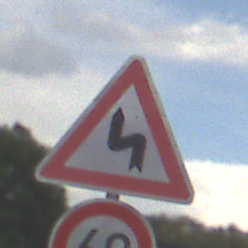
Verkehrszeichen: DoppelkurveZunaechstLinks
Zusatzzeichen unten: Geschwindigkeit60
Umgebung: Outdoor, RoadRail
Tageszeit: MorningAfternoon
Wetter: PartlyCloudy
Licht: Natural
Jahreszeit: NotSpecified
Kontrast: LowContrast